This wavelet scalogram was computed from a rotor test-rig vibration snapshot. Classify the rotor condition as one of: normal, misalignment, unbalance, looseness.
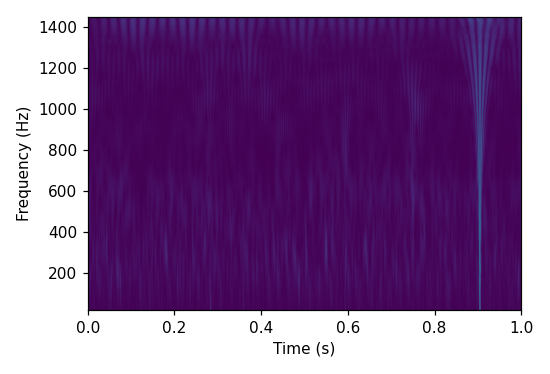
Answer: unbalance